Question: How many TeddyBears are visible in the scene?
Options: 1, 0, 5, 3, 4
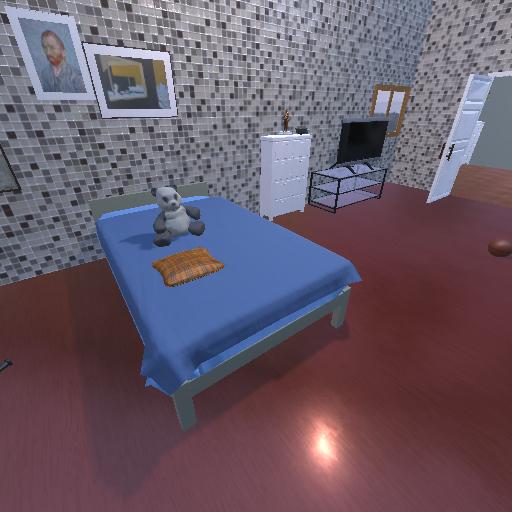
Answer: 1